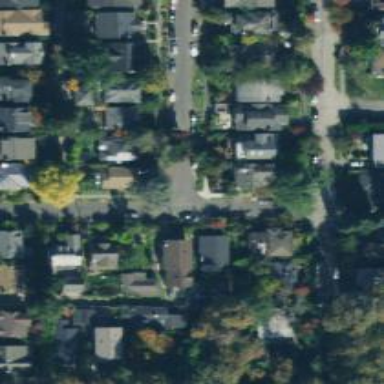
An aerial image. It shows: Residential road with separate sidewalk.